Aerial crown-view tile of a tropical tree (Barro Colorado Island, Panama), acquired 20250616:
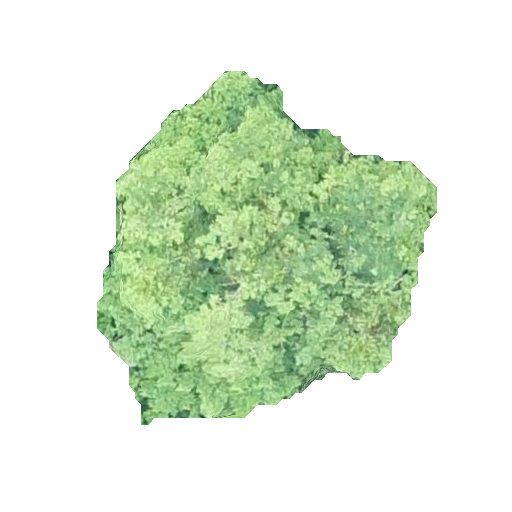
Species: Tabernaemontana arborea
GBIF accepted scientific name: Tabernaemontana arborea
Crown area: 118.993 m²